Question:
In my WPF application, I have to communicate to a datastor over the serial port. I want to separate this communication into a class library for simplicity.
In my DLL, I will be issuing a command to the datastor and wait for 10 seconds to receive the response back. Once I get the response from the datastor, I compile the data to meaningful info and pass to the main application.
My question is how to make the main application to pause for a while to get the data from the external dll and then continue the processing with the data from the dll?
I use .net 4.0
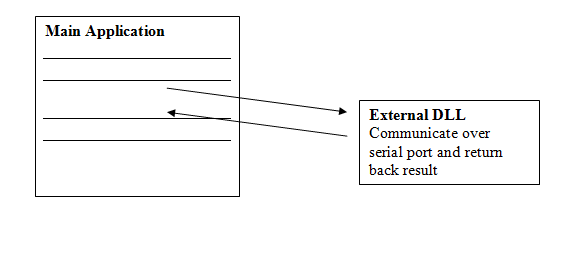
Answer: Consider calling the DLL method in a new thread
'''
Thread dllExecthread = new Thread(dllMethodToExecute);
'''
and providing a callback from the main program to the dll which can be executed when complete (This prevents locking on the GUI).
edit: Or for simplicities sake if you just want the main program to wait for the DLL to finish execution subsequently call:
'''
dllExecthread.Join();
'''